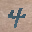
Label: 4